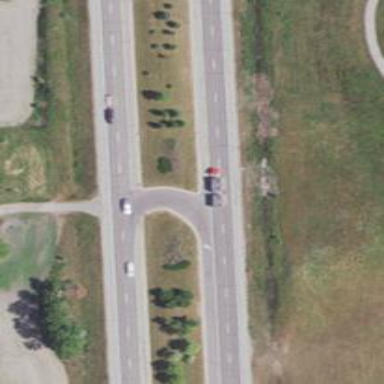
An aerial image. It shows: Primary link highway.